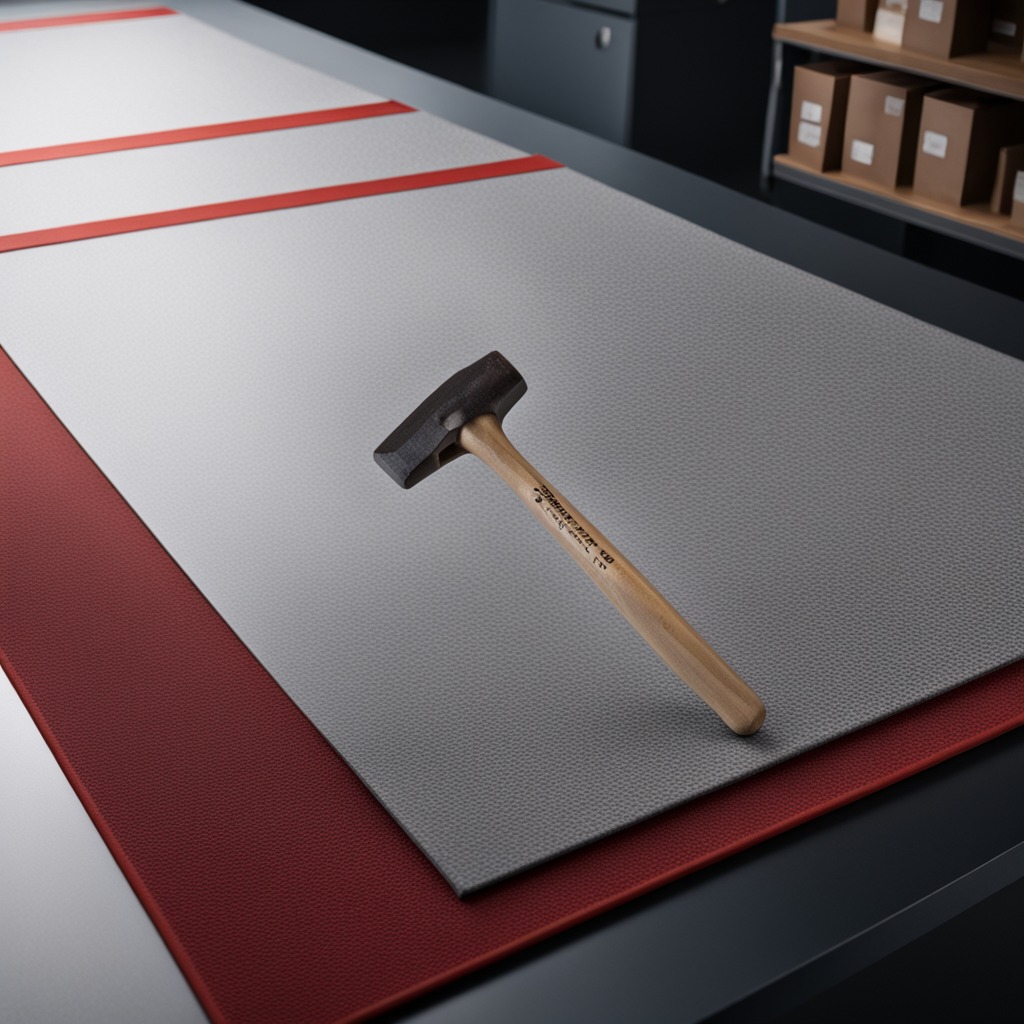
A hammer is lying on a clean granite tabletop inside a workshop under bright overhead lighting crisp shadows high clarity worn but beneath the mat.